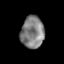
Tissue: prostate
Cell type: Myeloid cells
Senescence score: 0.2407
Nuclear area (px): 731
Mean DAPI intensity: 127.594